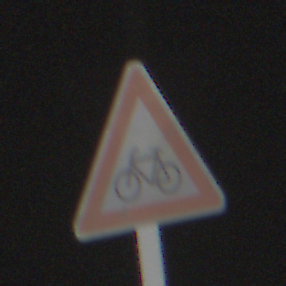
Verkehrszeichen: RadverkehrRechts
Umgebung: Outdoor, Suburban
Tageszeit: MorningAfternoon
Wetter: Clear
Licht: Natural
Jahreszeit: NotSpecified
Kontrast: HighContrast